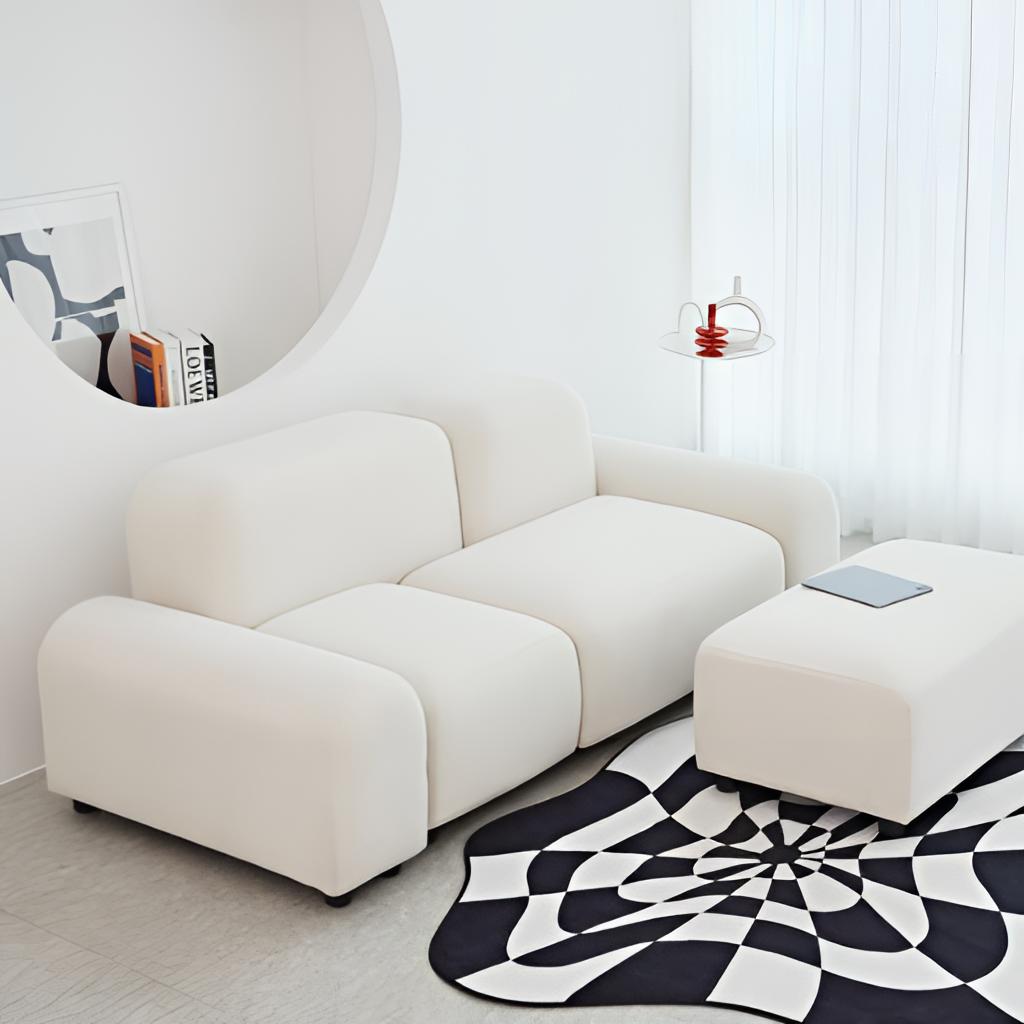
fabric sofa, living room, paint wallpaper, with solid pattern, modern, gray tile flooring, with large square pattern